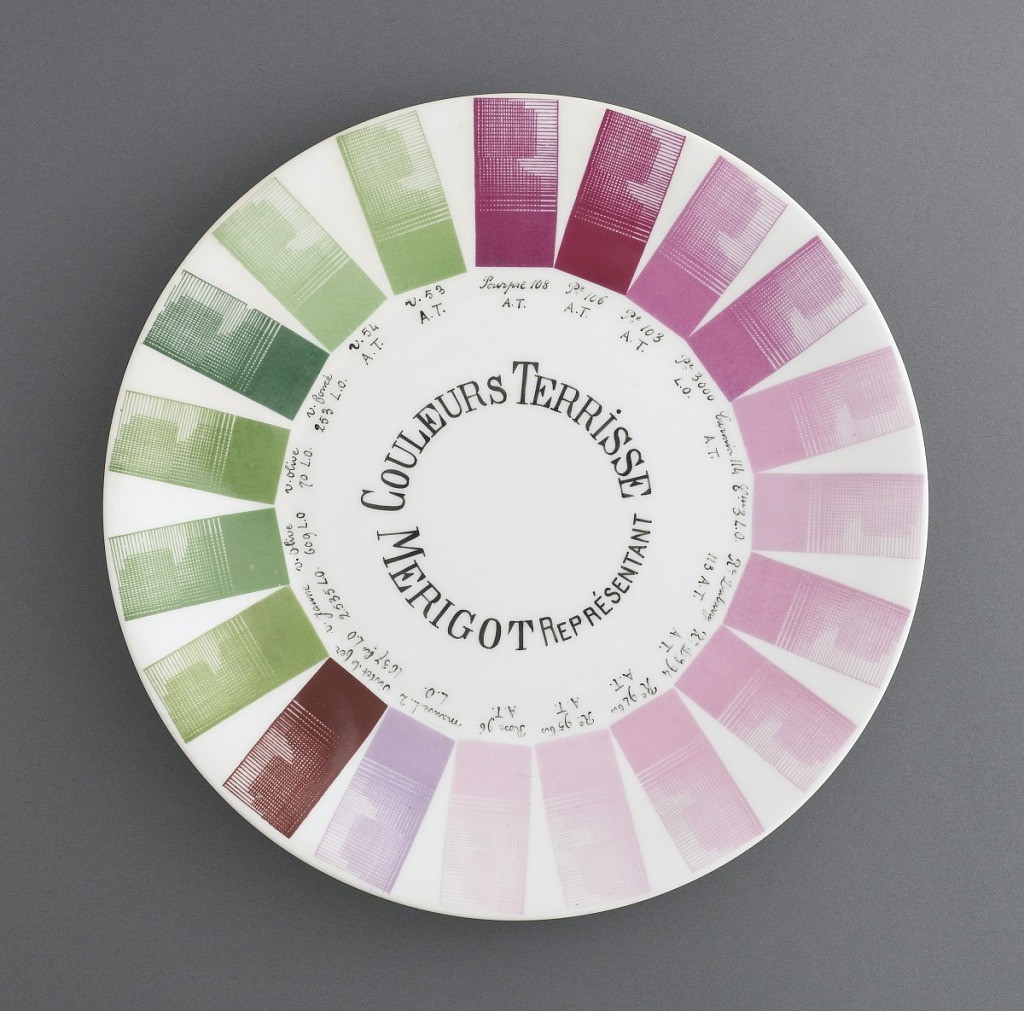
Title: Sample Plate
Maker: The Elite Works, French, ca. 1870 – 1930
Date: late 19th–early 20th century
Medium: hard paste porcelain, vitreous enamel
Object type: plate
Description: Sample plate with shades of green and magenta.